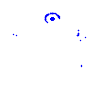
Particle: pion